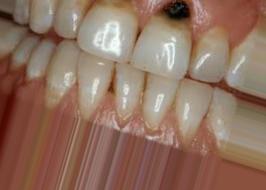
Condition: Caries